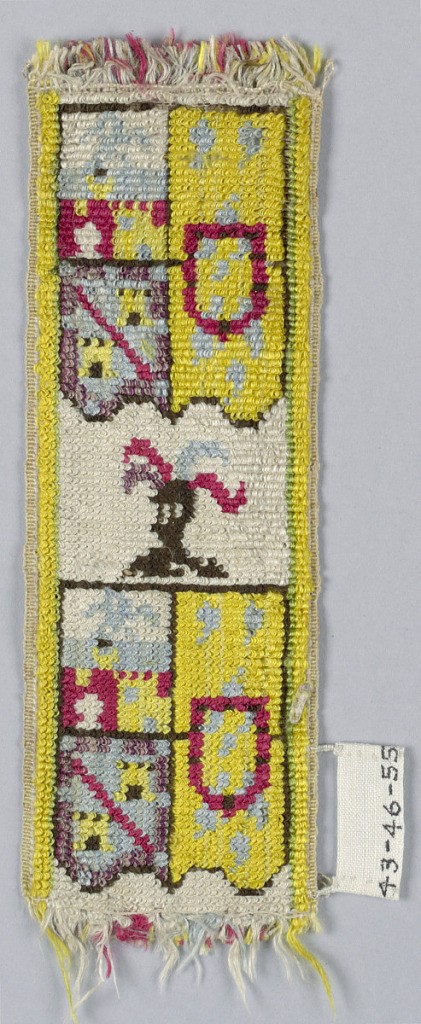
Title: Trimming
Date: early 19th century
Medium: silk Technique: uncut velvet weave
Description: Shield, with plumed helmet above it, showing armorial devices.  Colors are yellow, black, red, blue, and purple on white ground.